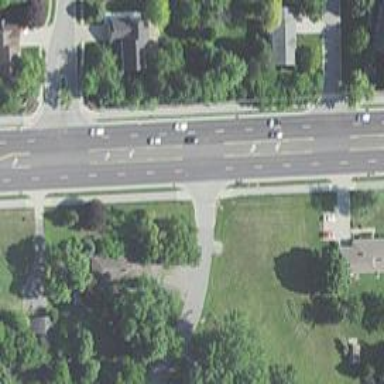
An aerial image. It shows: Unmarked asphalt crossing on cycleway road.